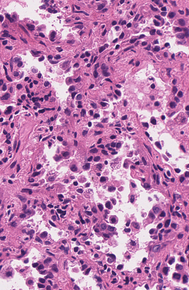
Tumor epithelial tissue: yes
Tumor-associated stroma tissue: yes
Normal tissue: no